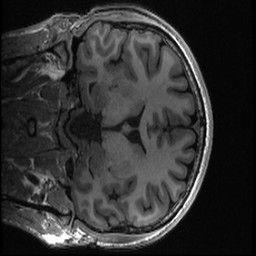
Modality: T1w
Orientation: coronal
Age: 29
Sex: male